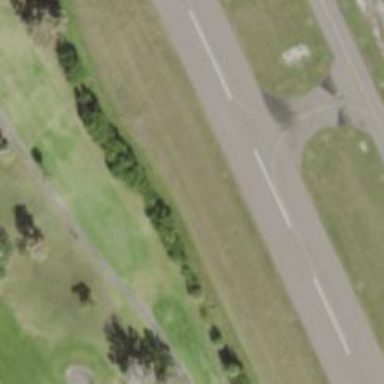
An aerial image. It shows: Image of taxiway at airport.